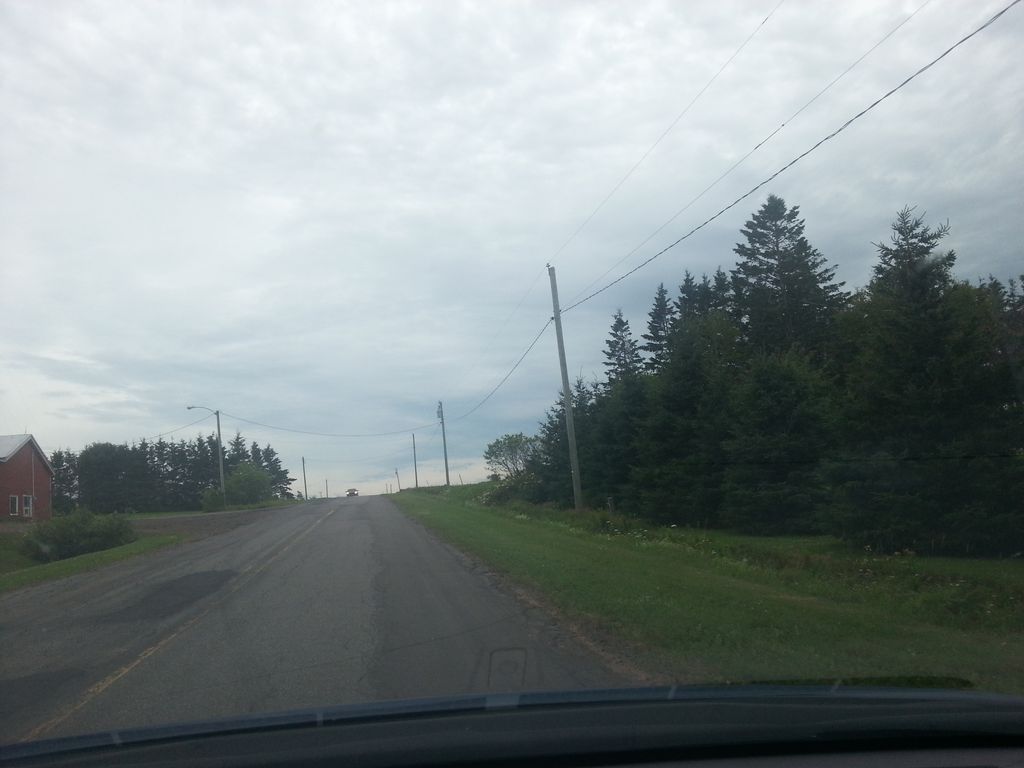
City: charlottetown